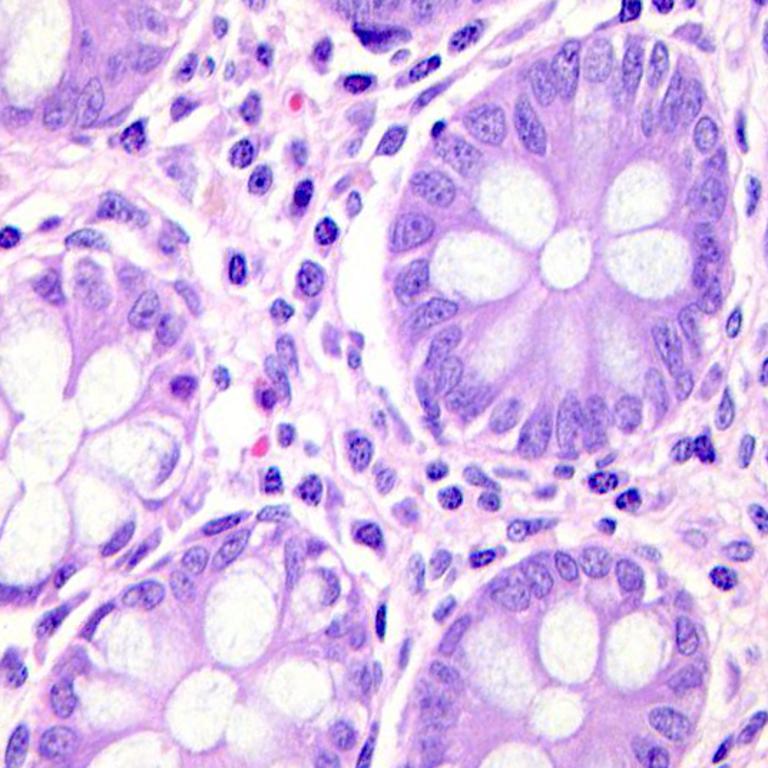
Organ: colon
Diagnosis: benign